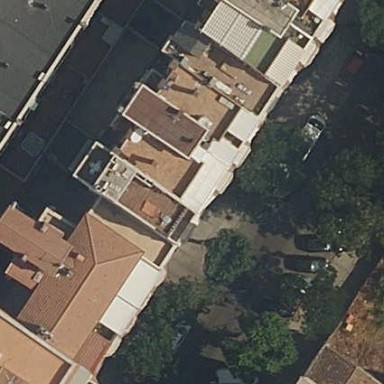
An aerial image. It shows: Flat-roofed apartment building.